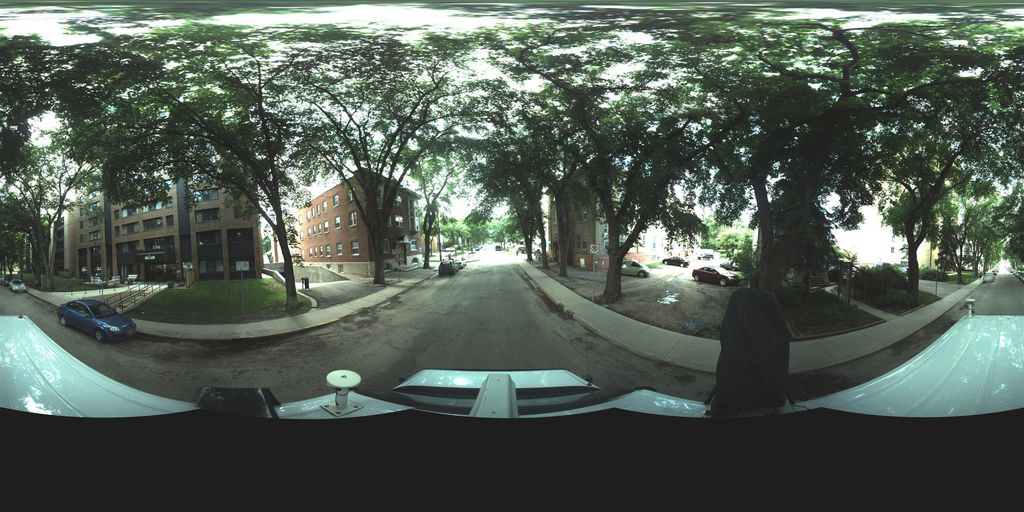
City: saskatoon